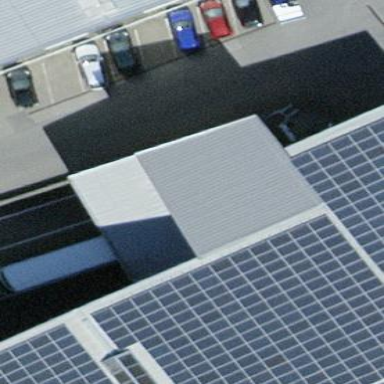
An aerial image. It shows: View of roof of building.